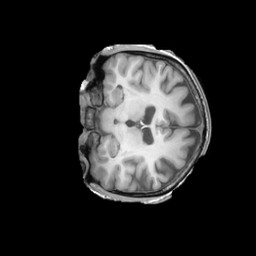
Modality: T1w
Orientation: coronal
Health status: ill
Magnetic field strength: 3 T